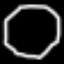
Label: octagon